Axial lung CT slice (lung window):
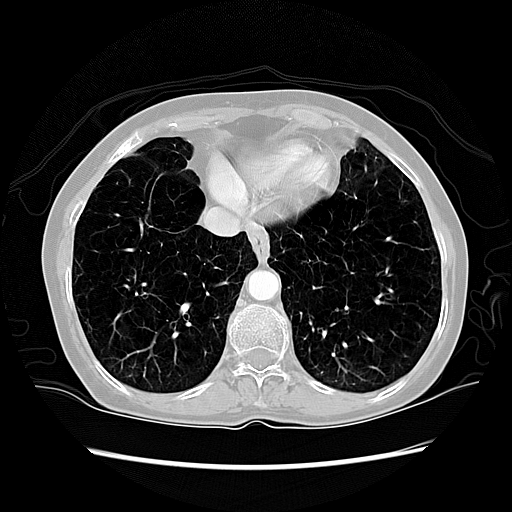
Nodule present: no